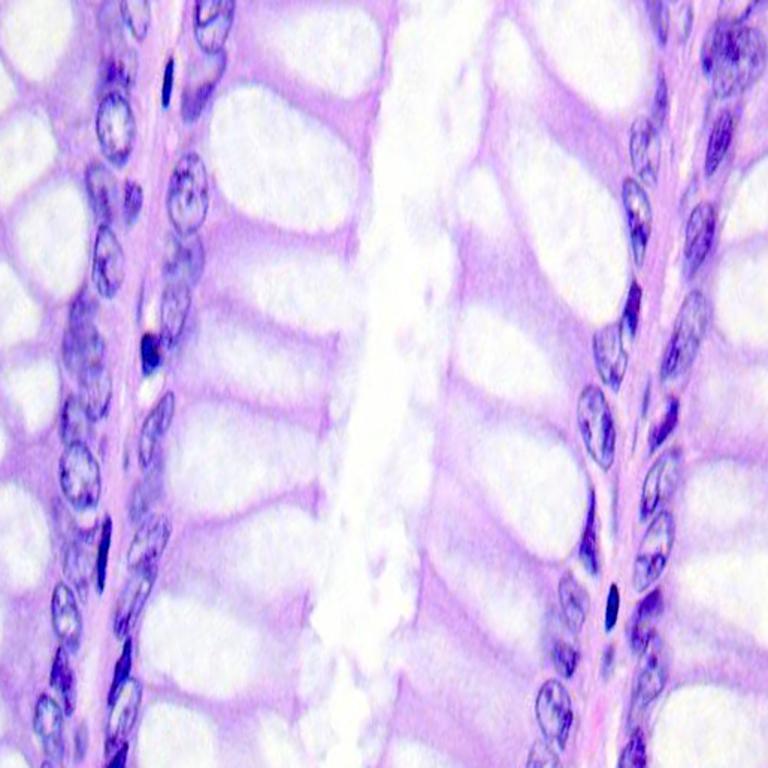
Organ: colon
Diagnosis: benign